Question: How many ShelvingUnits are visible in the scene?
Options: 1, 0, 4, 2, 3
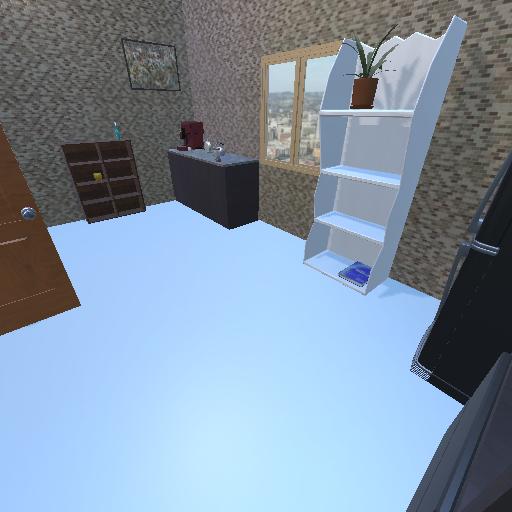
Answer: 1